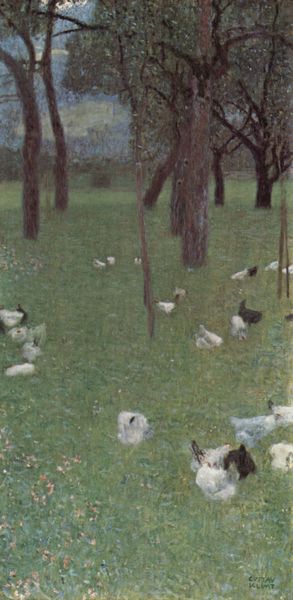
Titel: Garten mit Hühnern in St. Agatha
Künstler: Gustav Klimt
Standort: Linz
Institution: Neue Galerie der Stadt Linz
Schlagwörter: baum, blau, blätter, dunkel, gemälde, himmel, laub, schatten, vogel, weiß, wolken, baumstämme, bäume, grün, impressionismus, landschaft, äste, ausschnitt, blumen, braun, frankreich, hell, holz, licht, schwarz, blüten, gras, park, rasen, tier, tiere, wiese, zaun, hochformat, malerei, federn, gefieder, steine, bild, signatur, öl, baumstamm, dämmerung, gräser, horizont, natur, stamm, vögel, weide, zweige, land, rosa, schräg, wald, garten, hasen, sommer, ente, gans, schwan, lila, violett, grasen, herde, hof, enten, picknick, stämme, jugendstil, detail, monet, ölfarbe, klimt, blumenwiese, frühling, impression, punkte, tauben, gänse, schnäbel, geflügel, geäst, rinde, nest, obstbäume, frühjahr, hahn, huhn, schafe, schwäne, gabelung, obstgarten, henne, hennen, hühner, kronen, himmer, parl, federvieh, abstrackt, picken, kanninchen, auslauf, gustav klimt, fefieder, futtersuche, húhner, hühnergarten, hühne, 18. jh